Часть A. «Усилитель массы» Используя правило рычага, можно значительно повысить чувствительность весов.
Часть B. Плавление льда Лед, подвешенный на нити, тает! Так как он тает медленно, вы можете ускорить процесс, опуская лед на некоторое время в воду.
Предложите метод такого увеличения чувствительности.
На основании проведенных вами измерений, постройте график зависимости мощности теплоты, поступающей из воздуха ко льду от массы кусочка льда. Оцените погрешность полученных величин.
Предложите простую теоретическую модель, описывающую полученную экспериментальную зависимость. Проверьте применимость этой модели, к описанию ваших результатов.
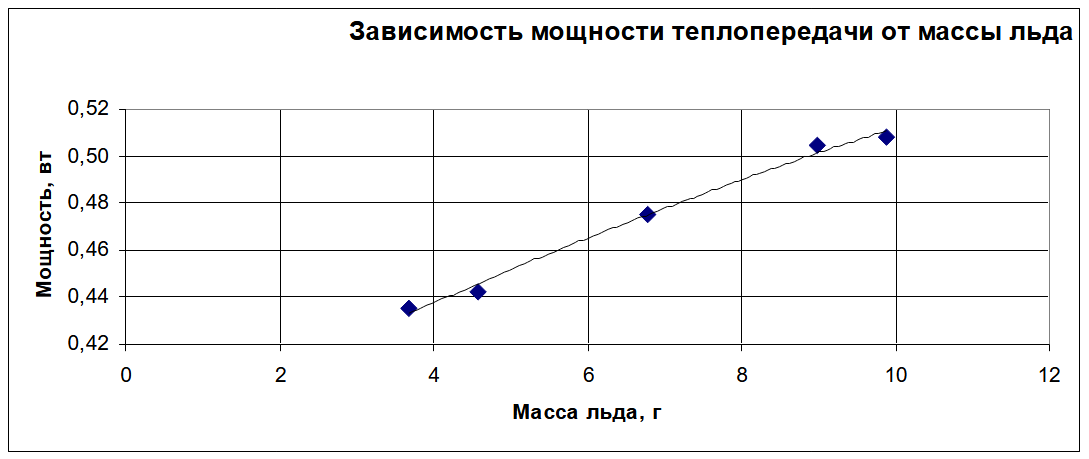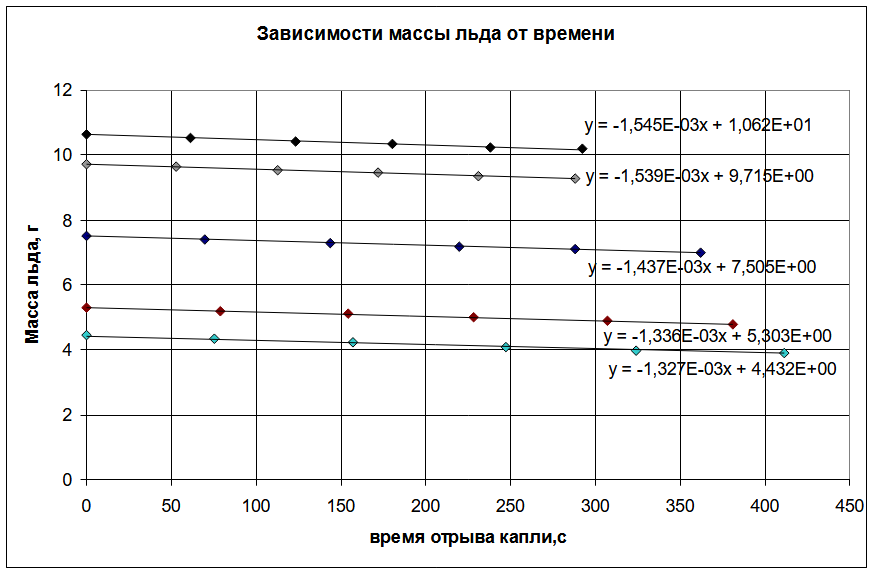
Предложите метод такого увеличения чувствительности. Изобразите схему такого усилителя, измерьте его «коэффициент усиления».

Ответ:

 Рычаг можно соорудить из двух палочек и нитки. С помощью такого рычага удается увеличить чувствительность до 10 раз.
Ответ: Рычаг можно соорудить из двух палочек и нитки. С помощью такого рычага удается увеличить чувствительность до 10 раз.

На основании проведенных вами измерений, постройте график зависимости мощности теплоты, поступающей из воздуха ко льду от массы кусочка льда. Оцените погрешность полученных величин. Не забудьте привести результаты ваших измерений, а также формулы, по которым Вы проводили расчеты.

	Для определения мощности теплоты, поступающей в лед необходимо знать:массу кусочка льда $m_0$;массу образующейся капли $m$;время образования капли $\tau$.Тогда мощность поступающей теплоты может быть рассчитана по формуле:$P = \lambda {m}/{\tau}$.Все измерения необходимо проводить несколько раз и находить средние значения.Наиболее приемлемой процедурой является:взвесить кусочек льда;после отрыва первой капли пустить секундомер;засекать времена  отрыва каждой следующей капли и измерять массу льда,по усредненной зависимости массы капли от времени рассчитать значение ${m}/{\tau} = {\Delta m}/{\Delta t}$;рассчитать мощность теплопередачи.Результаты измерений и соответствующий график показаны в таблице и на рисунке.

$m,~г$$t,~с$ $m,~г$$t,~с$ $m,~г$$t,~с$ $m,~г$$t,~с$ $m,~г$$t,~с$ $m,~г$$t,~с$10.640 9.720 7.520 6.480 5.290 4.44010.5161 9.6353 7.470 6.3770 5.279 4.337510.42123 9.54113 7.28144 6.27143 5.11154 4.2215710.34180 9.45172 7.18220 6.14212 5.0228 4.124710.25238 9.35231 7.1288 6.06283 4.9307 3.9932410.18292 9.28288 6.99362 5.96353 4.78381 3.9411

 По графикам найдены параметры: коэффициент наклона – скорость плавления, сдвиг – начальная масса. По ним рассчитаны мощности теплопередачи, приведены в таблице

$Масса, ~г$$Мощность, ~Вт$9.880.518.990.506.780.484.580.443.680.44

 Полученный график:

Ответ:
Решение: Для определения мощности теплоты, поступающей в лед необходимо знать: Тогда мощность поступающей теплоты может быть рассчитана по формуле:$P = \lambda {m}/{\tau}$. Все измерения необходимо проводить несколько раз и находить средние значения. Наиболее приемлемой процедурой является: Результаты измерений и соответствующий график показаны в таблице и на рисунке. $m,~г$$t,~с$ $m,~г$$t,~с$ $m,~г$$t,~с$ $m,~г$$t,~с$ $m,~г$$t,~с$ $m,~г$$t,~с$10.640 9.720 7.520 6.480 5.290 4.44010.5161 9.6353 7.470 6.3770 5.279 4.337510.42123 9.54113 7.28144 6.27143 5.11154 4.2215710.34180 9.45172 7.18220 6.14212 5.0228 4.124710.25238 9.35231 7.1288 6.06283 4.9307 3.9932410.18292 9.28288 6.99362 5.96353 4.78381 3.9411  По графикам найдены параметры: коэффициент наклона – скорость плавления, сдвиг – начальная масса. По ним рассчитаны мощности теплопередачи, приведены в таблице $Масса, ~г$$Мощность, ~Вт$9.880.518.990.506.780.484.580.443.680.44 Полученный график: | $m,~г$ | $t,~с$ | | $m,~г$ | $t,~с$ | | $m,~г$ | $t,~с$ | | $m,~г$ | $t,~с$ | | $m,~г$ | $t,~с$ | | $m,~г$ | $t,~с$ | | --- | --- | --- | --- | --- | --- | --- | --- | --- | --- | --- | --- | --- | --- | --- | --- | --- | | 10.64 | 0 | | 9.72 | 0 | | 7.52 | 0 | | 6.48 | 0 | | 5.29 | 0 | | 4.44 | 0 | | 10.51 | 61 | | 9.63 | 53 | | 7.4 | 70 | | 6.37 | 70 | | 5.2 | 79 | | 4.33 | 75 | | 10.42 | 123 | | 9.54 | 113 | | 7.28 | 144 | | 6.27 | 143 | | 5.11 | 154 | | 4.22 | 157 | | 10.34 | 180 | | 9.45 | 172 | | 7.18 | 220 | | 6.14 | 212 | | 5.0 | 228 | | 4.1 | 247 | | 10.25 | 238 | | 9.35 | 231 | | 7.1 | 288 | | 6.06 | 283 | | 4.9 | 307 | | 3.99 | 324 | | 10.18 | 292 | | 9.28 | 288 | | 6.99 | 362 | | 5.96 | 353 | | 4.78 | 381 | | 3.9 | 411 |

Предложите простую теоретическую модель, описывающую полученную экспериментальную зависимость. Проверьте применимость этой модели, к описанию ваших результатов.
Ответ: Теоретическая модель: мощность теплопередачи пропорциональна площади поверхности, т.е. $m^{2/3}$.
Темы:
E, Термодинамика, IEPhO, Фазовый переход, Теплота, Теплообмен